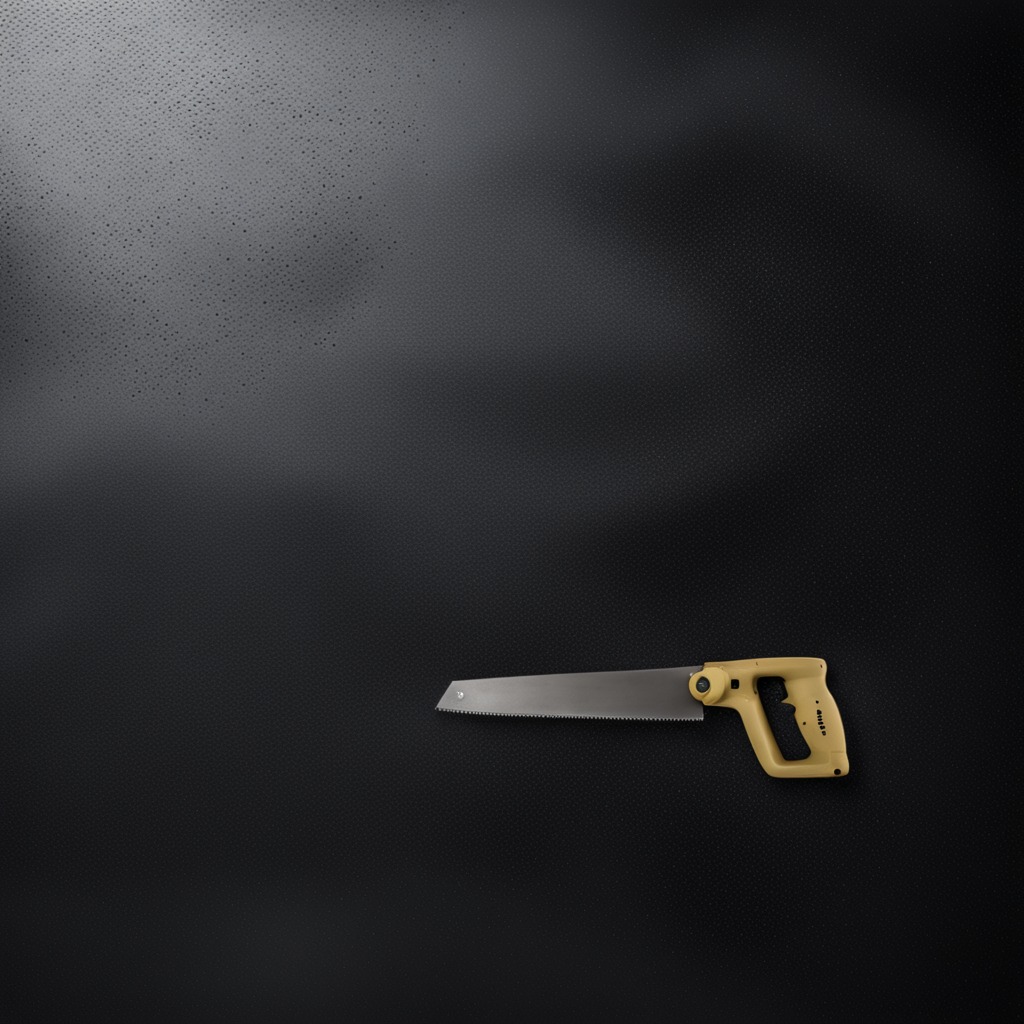
A metal saw lies on a clean granite tabletop covered with a black rubber mat inside a workshop under bright overhead lighting crisp shadows high clarity worn but beneath the mat